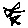
Label: star